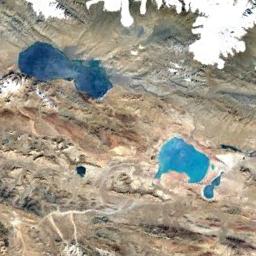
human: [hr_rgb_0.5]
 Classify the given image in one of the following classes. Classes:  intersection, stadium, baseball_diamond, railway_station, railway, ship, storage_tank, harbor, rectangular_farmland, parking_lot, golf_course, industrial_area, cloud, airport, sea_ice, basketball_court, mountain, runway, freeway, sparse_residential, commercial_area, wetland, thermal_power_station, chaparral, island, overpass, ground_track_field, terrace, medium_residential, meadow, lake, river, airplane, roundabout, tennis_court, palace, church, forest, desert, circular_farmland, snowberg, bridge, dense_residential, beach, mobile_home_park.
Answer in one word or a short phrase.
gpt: lake